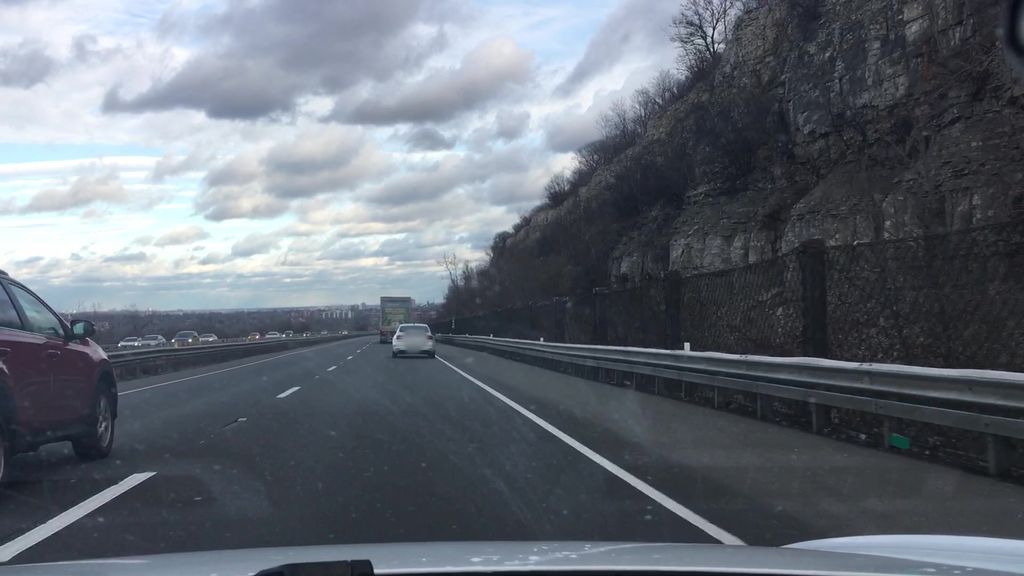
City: hamilton